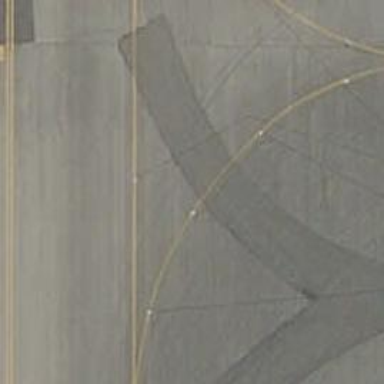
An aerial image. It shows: View of taxiway at the airport.